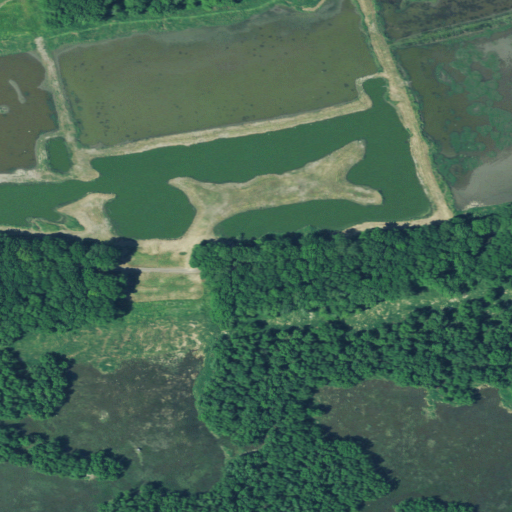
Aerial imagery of cape in Oregon named Horseshoe Island containing herbaceous wetlands, woody wetlands, open water, and barren land